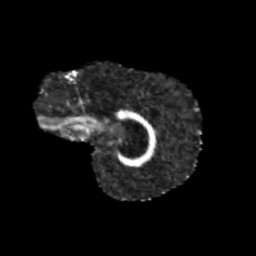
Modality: FA
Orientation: sagittal
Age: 11
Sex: male
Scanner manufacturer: siemens
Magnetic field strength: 3 T
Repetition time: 3.8 s
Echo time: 0.07 s